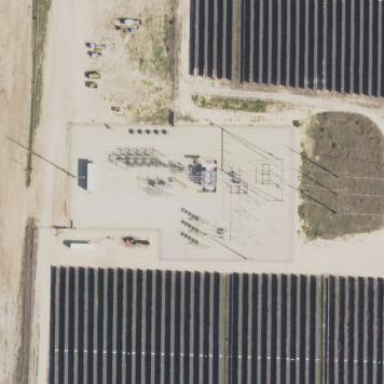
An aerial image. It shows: Power substation with transmission level designation. It is enclosed by fence.